Breast ultrasound image
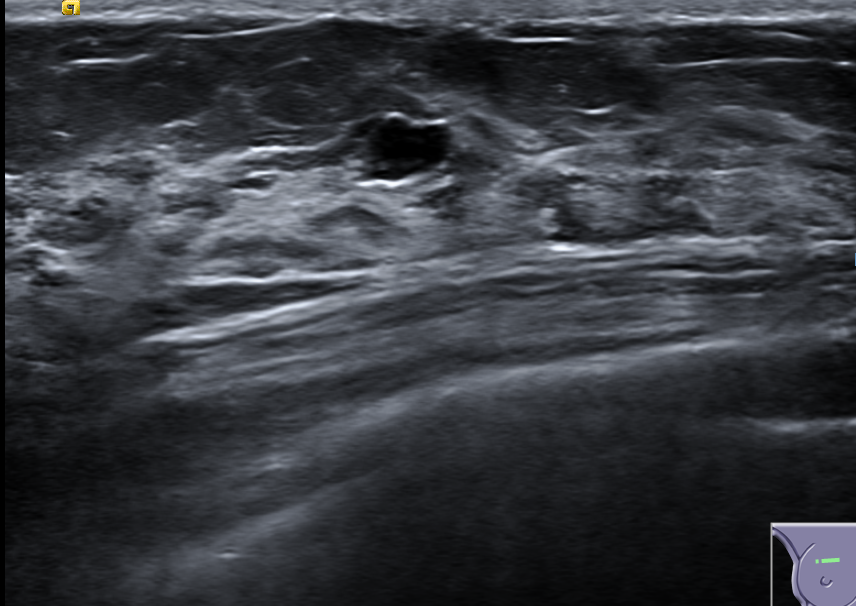
Diagnosis: benign